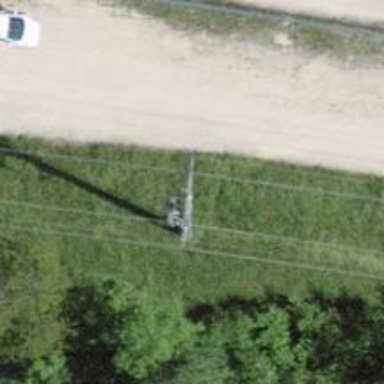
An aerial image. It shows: Power pole.